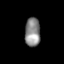
Tissue: skin
Cell type: Epithelial cells
Senescence score: 0.2408
Nuclear area (px): 436
Mean DAPI intensity: 136.58